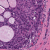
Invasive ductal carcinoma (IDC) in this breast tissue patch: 0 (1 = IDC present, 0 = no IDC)